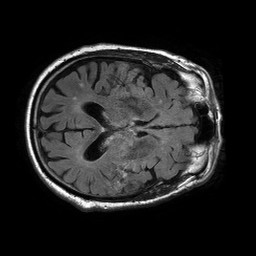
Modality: FLAIR
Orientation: axial
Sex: male
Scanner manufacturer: philips
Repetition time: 11 s
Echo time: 0.125 s